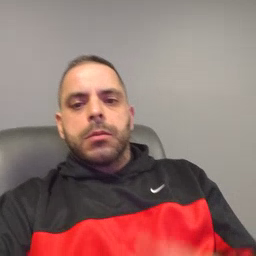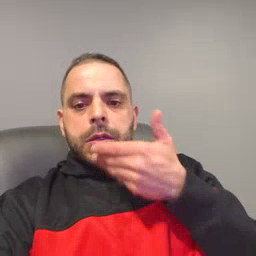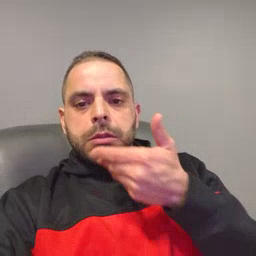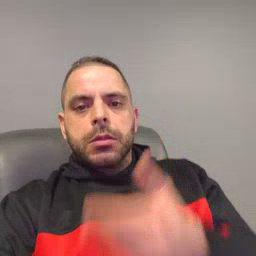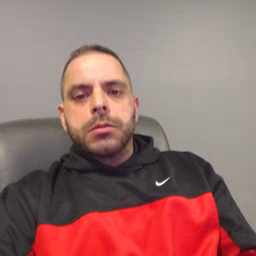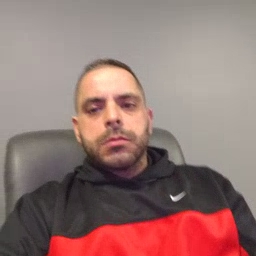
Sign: pizza